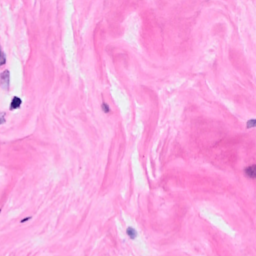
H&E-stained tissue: Breast